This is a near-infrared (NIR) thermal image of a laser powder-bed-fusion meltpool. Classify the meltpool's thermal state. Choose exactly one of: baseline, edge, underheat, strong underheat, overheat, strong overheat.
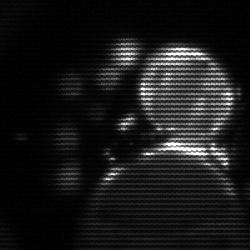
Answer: edge